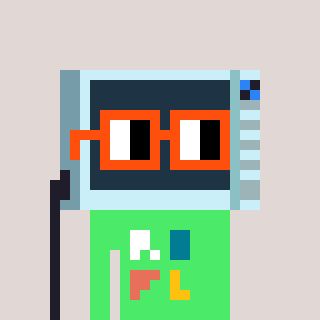
a pixel art character with square orange glasses, a microwave-shaped head and a teal-colored body on a warm background